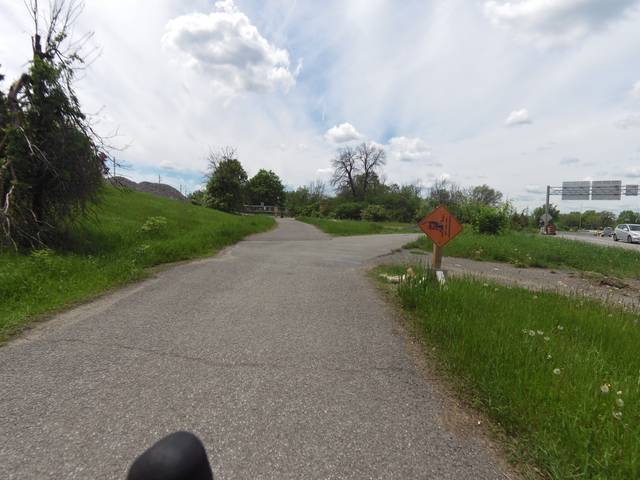
Region: Canada
Coordinates: 45.416, -75.658